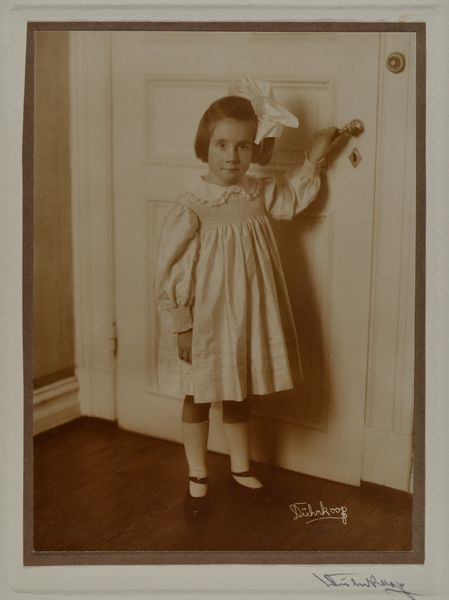
Titel: Renate Scholz
Künstler: Minya Diez-Dührkoop
Standort: Hamburg
Institution: Museum für Kunst und Gewerbe Hamburg
Schlagwörter: silber, bildnis, portrait, foto, fotografie, photographie, photo, lichtbild, silbergelatine, konterfei, brom, bildwerke, angewandte und bildende kunst, hessische systematik, porträt, mädchen, silbergelatinepapier, bromsilbergelatinepapier, entwicklungspapier, gelatinepapier, schwarzweißpositivverfahren, silbersalzverfahren, schwarzweißfotografie, porträtfotografie, porträtphotographie, tür, papiermappe